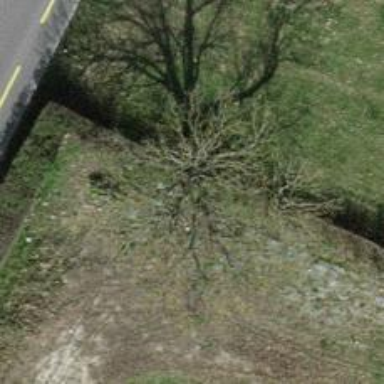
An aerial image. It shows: Beautiful tree in nature.